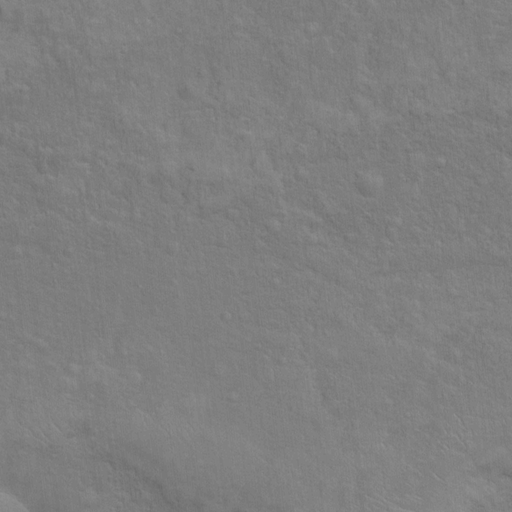
Objects detected: cone